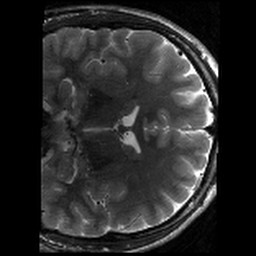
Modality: T2w
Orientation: coronal
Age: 27
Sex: male
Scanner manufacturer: siemens
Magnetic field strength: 3 T
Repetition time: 8.02 s
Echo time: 0.08 s